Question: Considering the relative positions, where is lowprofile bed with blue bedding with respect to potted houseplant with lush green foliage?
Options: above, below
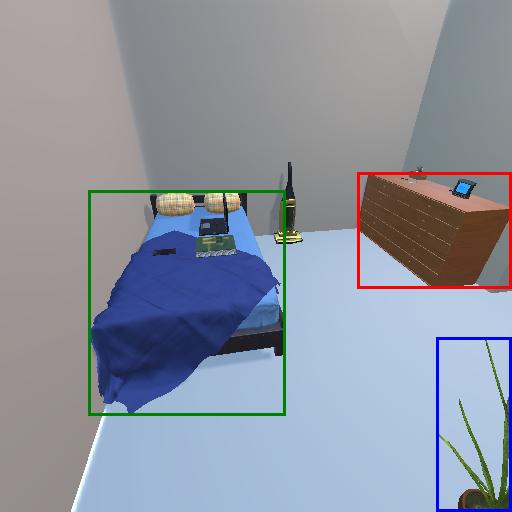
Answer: above